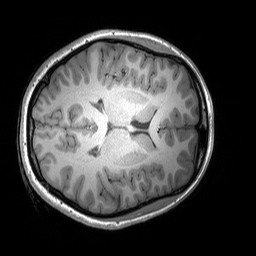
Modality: T1w
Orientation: axial